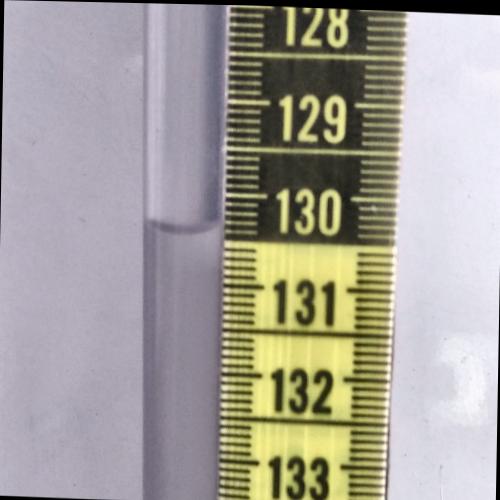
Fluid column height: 130.4 cm